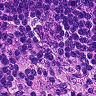
Metastatic tissue present: no